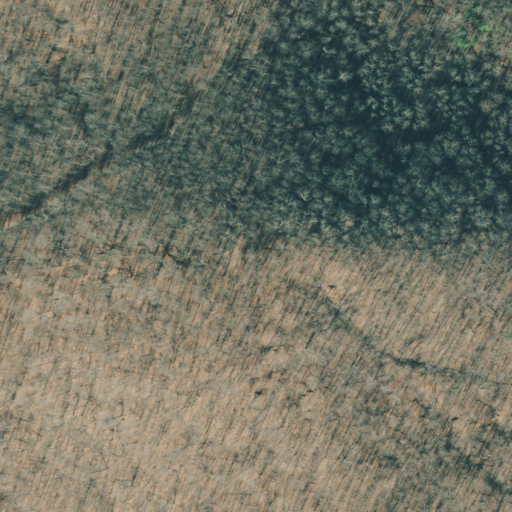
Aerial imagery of mountain in Georgia named Jones Knob containing only deciduous forest